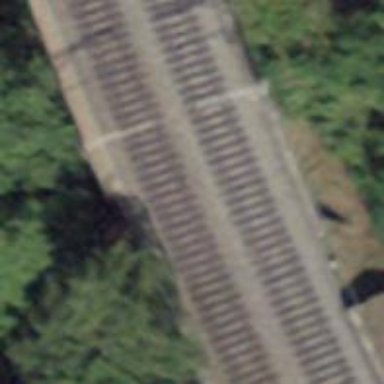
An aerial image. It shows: Viaduct railway bridge with electrified contact lines.